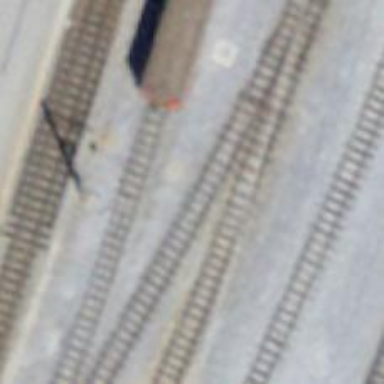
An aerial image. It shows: Narrow-gauge railway siding with electrified contact line. The siding has one track.